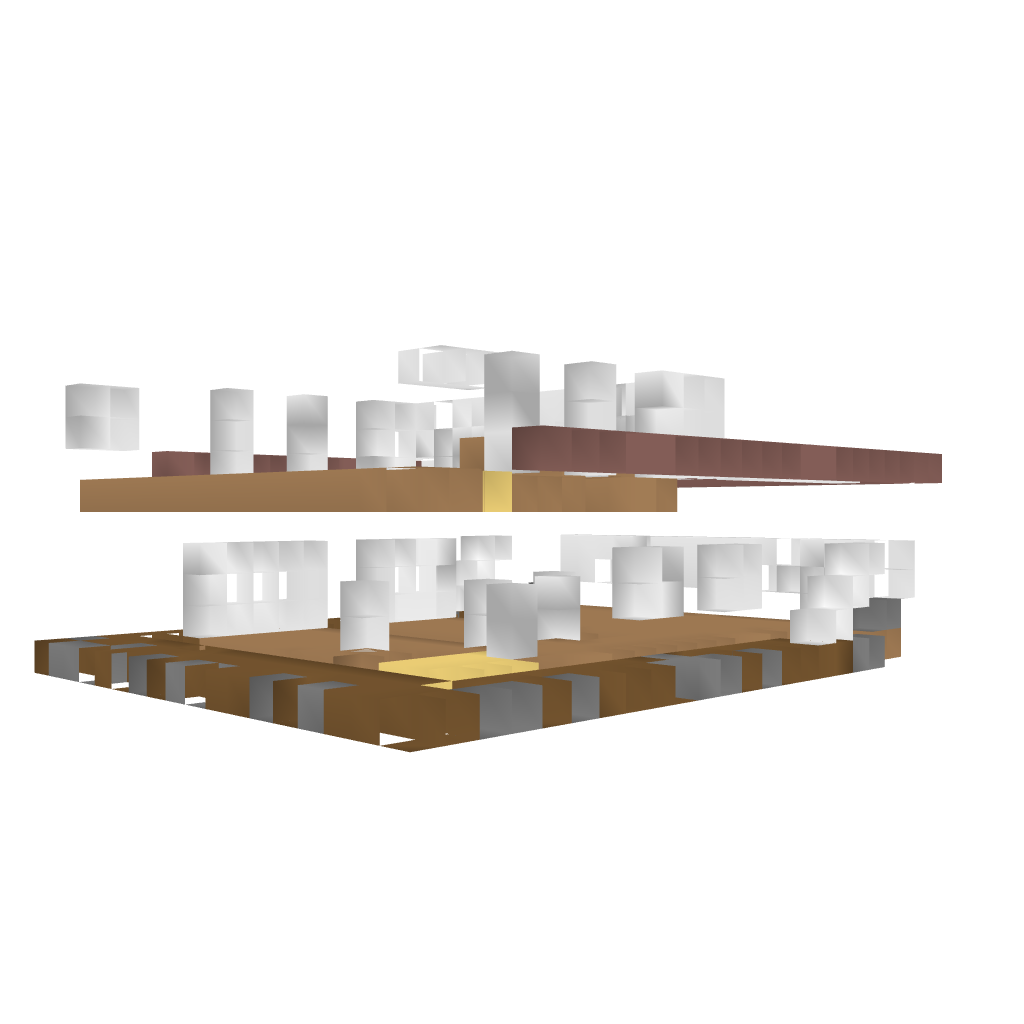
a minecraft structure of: S-Shaped House - Unfurnished bad low quality